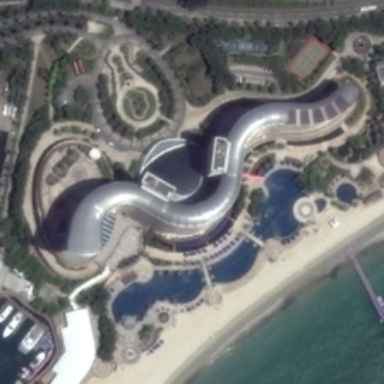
Many green trees and several buildings are in a resort near a beach .